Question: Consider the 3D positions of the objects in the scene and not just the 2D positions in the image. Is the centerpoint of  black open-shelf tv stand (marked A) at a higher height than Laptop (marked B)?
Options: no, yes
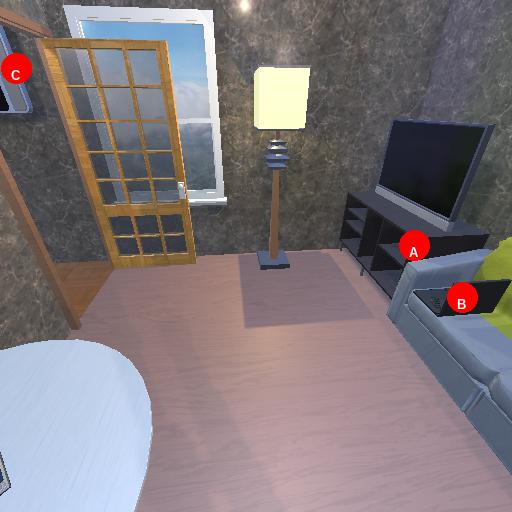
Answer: no